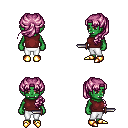
a pixel art fantasy rpg character, female body template, orc, green skin, maroon sleeveless shirt, white pants, pink princess hairstyle, gold boots, dagger, four views (front, back, left, right), 2x2 character sprite sheet, small pixel art, hard edges, no anti-aliasing